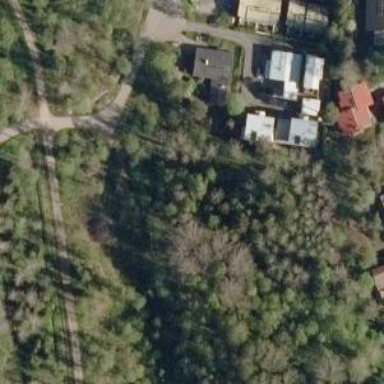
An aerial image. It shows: Path.